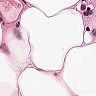
Metastatic tissue present: no